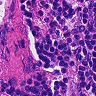
Metastatic tissue present: no